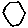
Label: hexagon